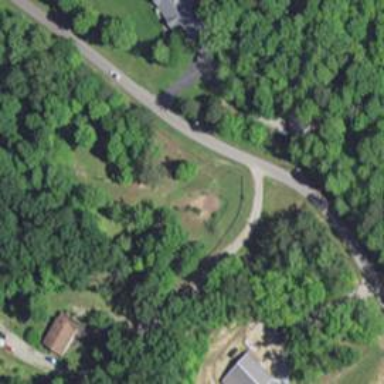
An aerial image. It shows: Driveway.